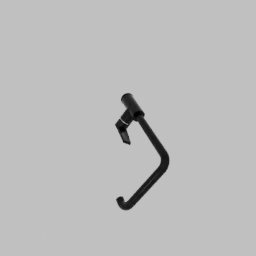
Label: appliances